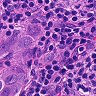
Metastatic tissue present: yes